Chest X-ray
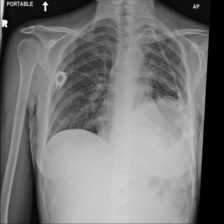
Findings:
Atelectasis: positive
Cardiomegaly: negative
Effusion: negative
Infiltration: negative
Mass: positive
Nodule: negative
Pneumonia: negative
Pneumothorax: negative
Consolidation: positive
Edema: positive
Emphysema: negative
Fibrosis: negative
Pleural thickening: positive
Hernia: negative